Field crop: maize
Growth stage: 2
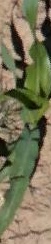
Species: maize